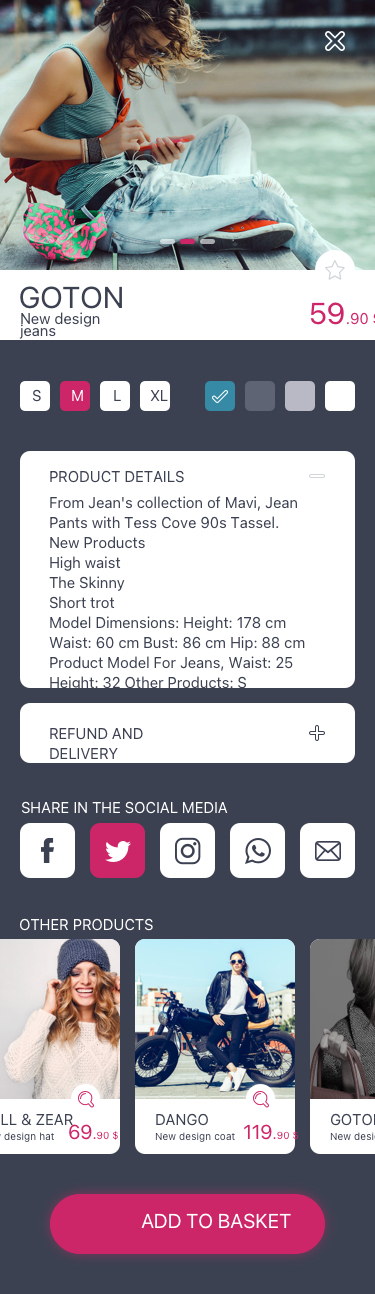
Text in this UI design:
S
M
L
XL
SİZE
COLOR
From Jean's collection of Mavi, Jean Pants with Tess Cove 90s Tassel.
New Products
High waist
The Skinny
Short trot
Model Dimensions: Height: 178 cm Waist: 60 cm Bust: 86 cm Hip: 88 cm Product Model For Jeans, Waist: 25 Height: 32 Other Products: S
PRODUCT DETAILS
REFUND AND DELIVERY
SHARE IN THE SOCIAL MEDIA
New design coat
DANGO
119.90 $
69.90 $
New design coat
GOTON
OTHER PRODUCTS
ADD TO BASKET
New design jeans
GOTON
59.90 $